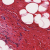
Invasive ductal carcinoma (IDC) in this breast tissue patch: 0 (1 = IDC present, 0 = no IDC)